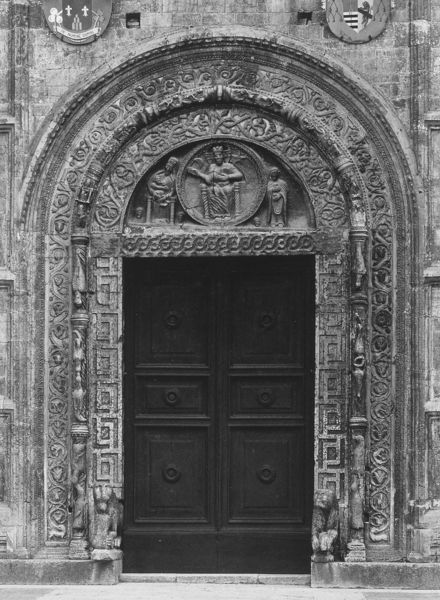
Titel: Westfassade des Doms San Rufino
Künstler: Giovanni da Gubbio
Standort: Assisi, S. Rufino, Dom (EU - I - Toskana)
Schlagwörter: sitzen, holz, männer, schmuck, tür, stein, türbogen, kirche, drei, kind, krone, kreis, engel, relief, bogen, mauer, rundbogen, lehnen, könig, thron, ornamente, verzierung, tor, rechtecke, schnitzerei, girlanden, portal, wappen, skelett, christus, jesus, romanik, rosetten, mäander, medaillons, verziehrungen, kirchentür, gefache, macht, steinmetzarbeiten, portalrelief, bischoff, scdoppelflügel, bischoffstuhl